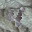
Label: 4